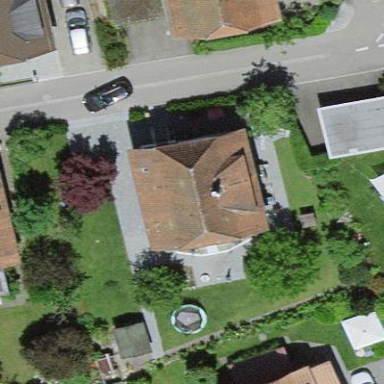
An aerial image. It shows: Residential building.